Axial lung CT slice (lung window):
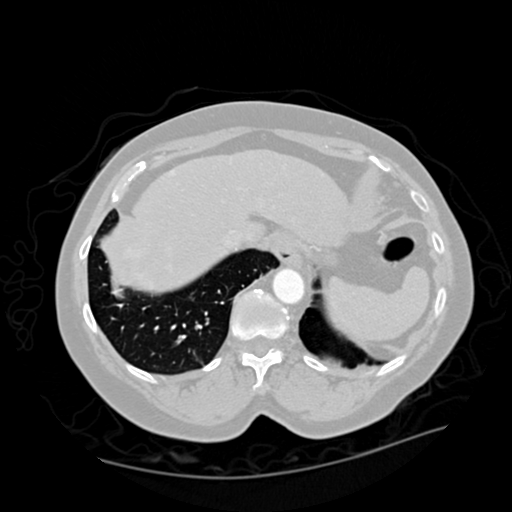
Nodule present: no